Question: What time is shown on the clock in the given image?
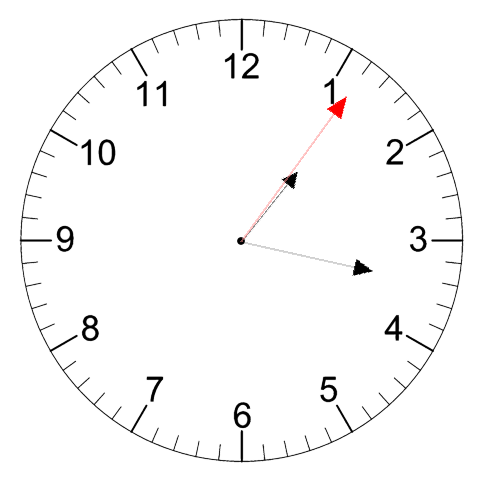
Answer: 01:17:06